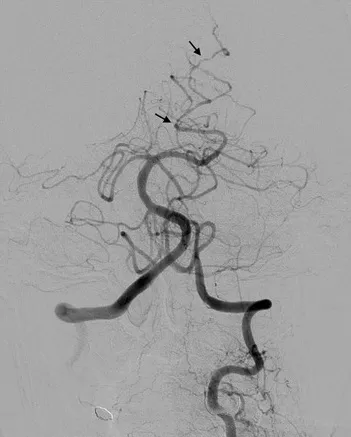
Catheter angiography of left vertebral artery demonstrated vasoconstriction. The arrows point to multifocal areas of irregular narrowing of the distal branches of the left posterior cerebral artery.
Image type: radiology (ct)